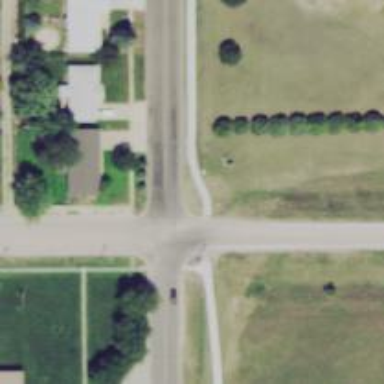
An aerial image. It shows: Marked crossing on the road.